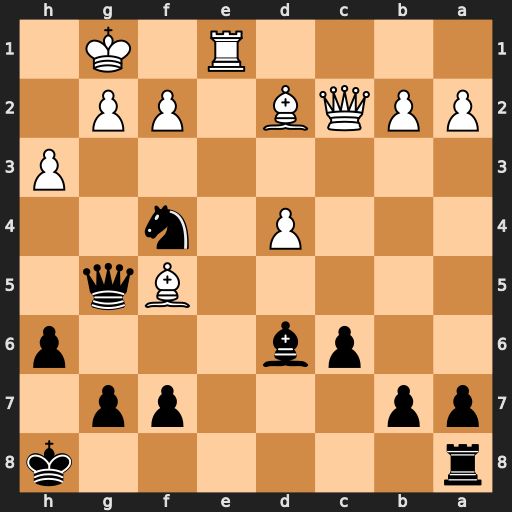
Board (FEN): r6k/pp3pp1/2pb3p/5Bq1/3P1n2/7P/PPQB1PP1/4R1K1
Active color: b
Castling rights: -
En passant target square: -
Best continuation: Qxg2#